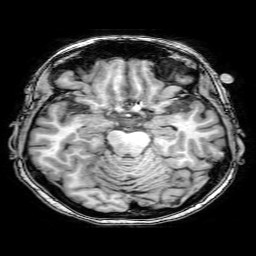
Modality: T1w
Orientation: coronal
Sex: female
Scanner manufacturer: philips
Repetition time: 0.008117 s
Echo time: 0.00371 s